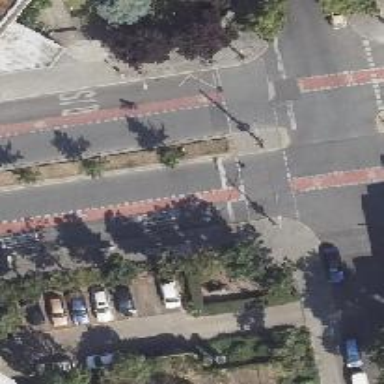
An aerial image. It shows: Dual carriageway with asphalt surface. It's tertiary road with bus lane parking on the right side.